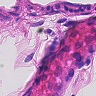
Metastatic tissue present: no